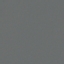
Land use / land cover: SeaLake